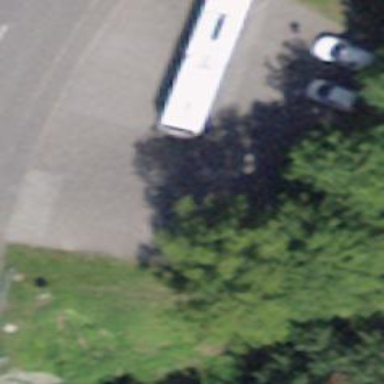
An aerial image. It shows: Parking area.